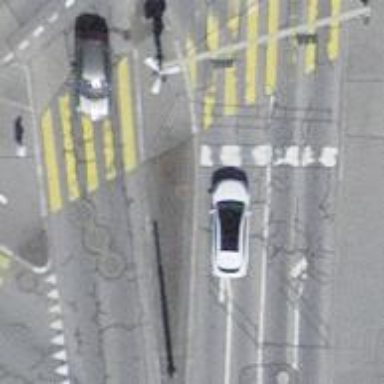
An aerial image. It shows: Road with traffic signals.